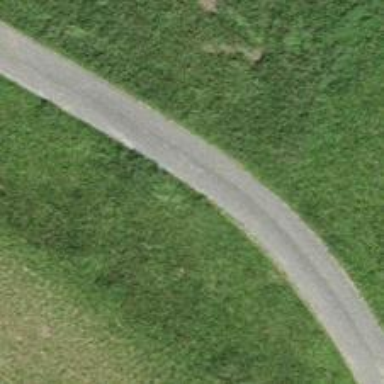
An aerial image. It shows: Well-maintained track road with grade 1 tracktype.